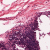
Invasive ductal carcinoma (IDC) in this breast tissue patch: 0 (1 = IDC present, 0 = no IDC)